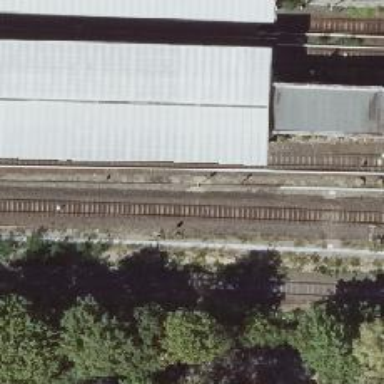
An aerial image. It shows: Light rail stop position with railway stop for public transport.